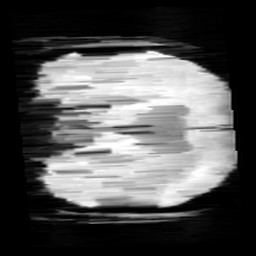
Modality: minIP
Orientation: coronal
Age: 12
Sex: male
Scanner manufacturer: siemens
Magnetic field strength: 3 T
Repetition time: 0.027 s
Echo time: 0.02 s